Interaction volume radius: 10 \u00c5
Interaction volume height: 25 \u00c5
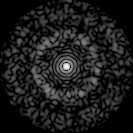
Disorder parameter: 0.8255